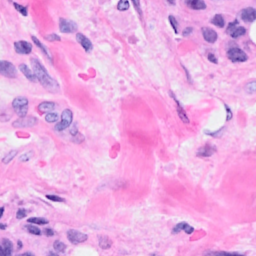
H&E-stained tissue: Breast